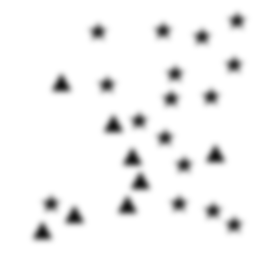
Squares: 0
Triangles: 8
Stars: 16
Total shapes: 24